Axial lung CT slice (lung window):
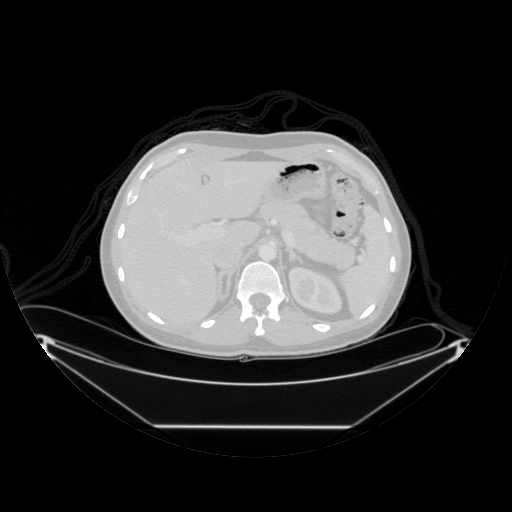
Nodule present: no